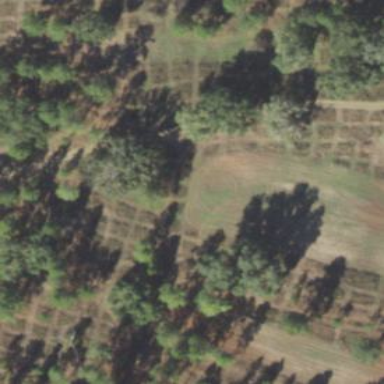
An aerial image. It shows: Orchard.